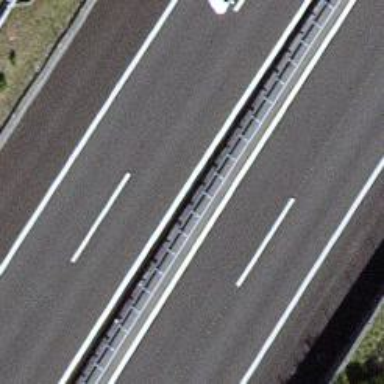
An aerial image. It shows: View of motorway.